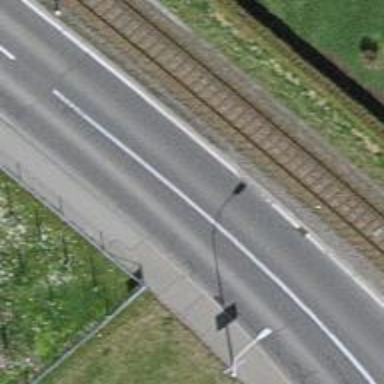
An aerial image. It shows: Primary highway.